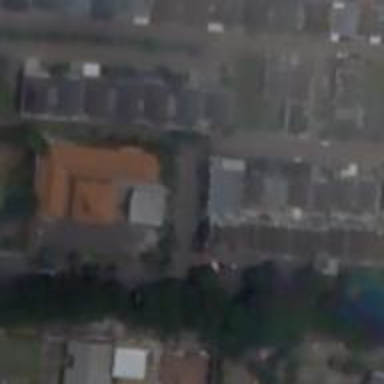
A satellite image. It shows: Residential building.